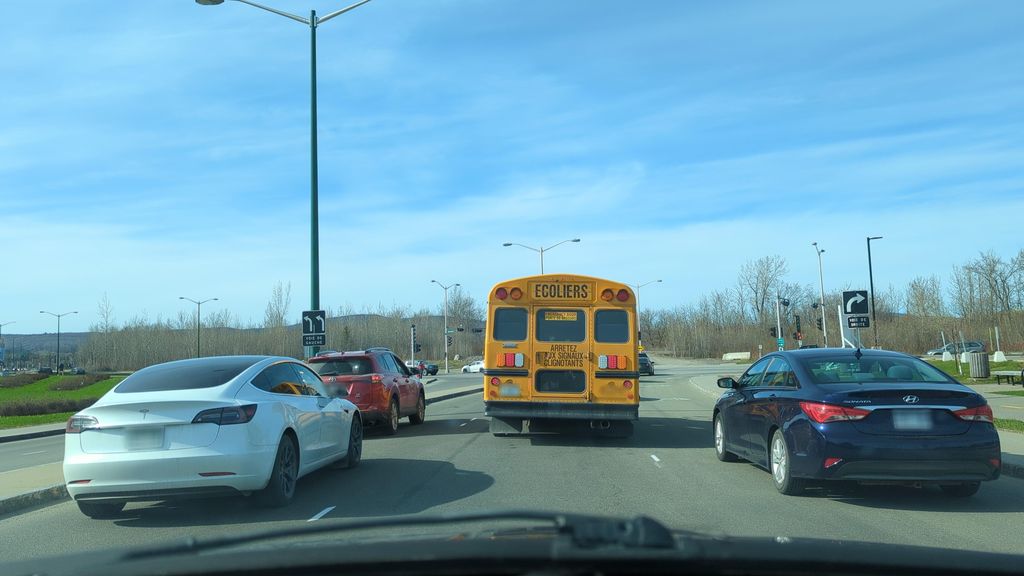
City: quebec_city